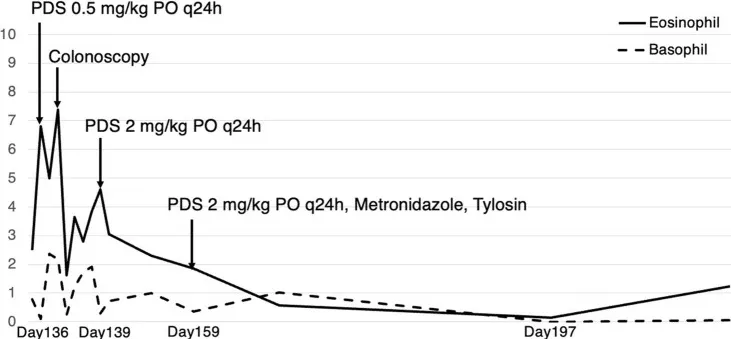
Eosinophil and basophil count measured by manual differential counting from the time when eosinophilia and basophilia were initially identified. After oral administration of PDS, the patient showed a gradual decrease in both eosinophil counts (reference range; 0.17-1.60 x 109/. And basophil counts (reference range; 0.01-0.30 x 109/. They returned to the reference range, and no further gastrointestinal signs were identified 8 weeks and 10 weeks after the initial treatment, respectively.
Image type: chart (chart)